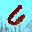
Label: 6